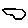
Label: hexagon